Question: So I'm working on an app for a friend and it keeps crashing and is unable to run on my device (OnePlus One).
I keep getting an error here saying "No view found for id":

I have two classes; a NavigationDrawer class (which is my essentially my MainActivity):
> Java
--- <URL> | XML
--- <URL>
And a class named StartingFragment (which I want to be the main view when the drawer is closed/not active).
> Java
--- <URL> | XML
--- <URL>
Here is the code in which there is an error (from NavDrawer.java):
'''
/** Swaps fragments in the main content view */
/** Starts an Activity when item is clicked */
private void selectItem(int position) {
// Create a new fragment and specify the tea type
// to show based on position
Fragment fragment = new StartingFragment();
Bundle args = new Bundle();
args.putInt(StartingFragment.TEA_TYPE_POS, position);
fragment.setArguments(args);
// Insert the fragment by replacing any existing fragment
FragmentManager fragManager = getFragmentManager();
fragManager.beginTransaction().replace(R.id.starting_fragment, fragment)
.commit();
// Highlight the selected item, update the title, and close the drawer
mDrawerList.setItemChecked(position, true);
setTitle(navDrawerTitles[position]);
navDrawerLayout.closeDrawer(mDrawerList);
}
'''
I've looked all over StackOverflow and I see how other's are getting this error, but I'm not entirely sure of why I keep getting this error, or how to fix it.
I looked at this question here:
<URL> and I see that should be of the .
However, I don't know what to adjust in my code. Should I remove the Buttons I have and then have fragment code in my ? Such as this:
'''
<fragment android:name="com.fv4.app.StartingFragment"
android:id="@+id/starting_fragment"
android:layout_width="0dp"
android:layout_height="match_parent" />
'''
Or really...what should I be replacing with in my code?
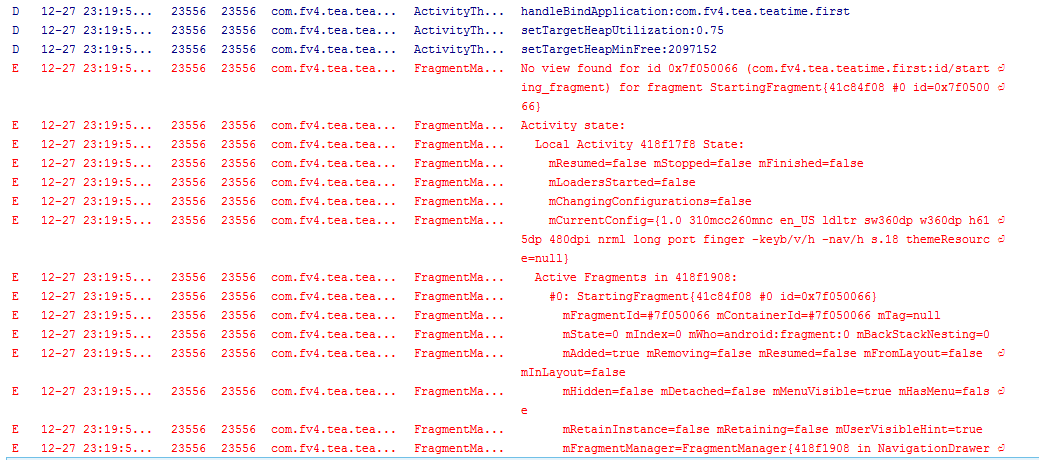
Answer: In the xml you gave for your activity there's no nothing with the id 'starting_fragment' therefore nothing to replace, in the xml for the activity there needs to be a view/layout/fragmentContainer with the id 'starting_fragment'. Also you're a bit confused, the Id in the .replace() method represents the thing you're going to replace not the layout of the fragment
Simple fix
in xml for the Activity create a frameLayout, give it the id 'fragment_replace'
Change .replace(R.id.starting_fragment,fragment) to .replace(R.id.fragment_replace,fragment)